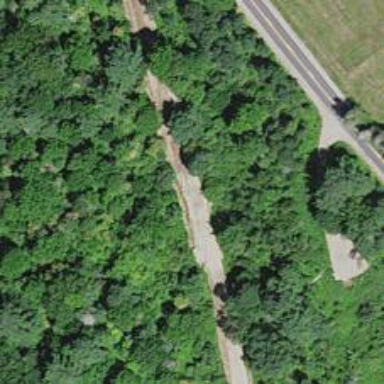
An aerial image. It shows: Narrow-gauge railway siding used for service purposes.